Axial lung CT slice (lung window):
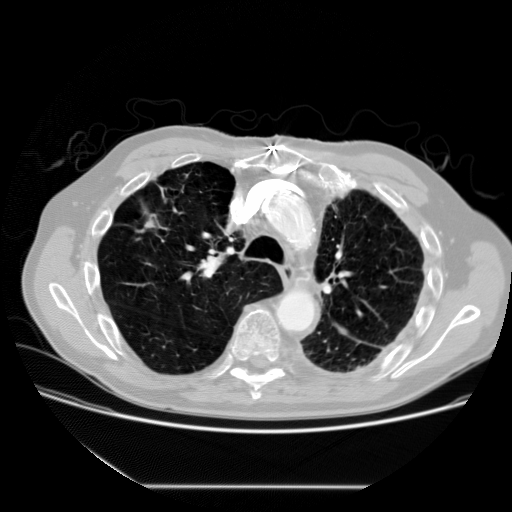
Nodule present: no